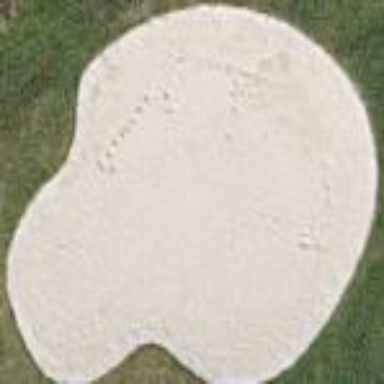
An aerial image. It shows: Sandy area is golf bunker.